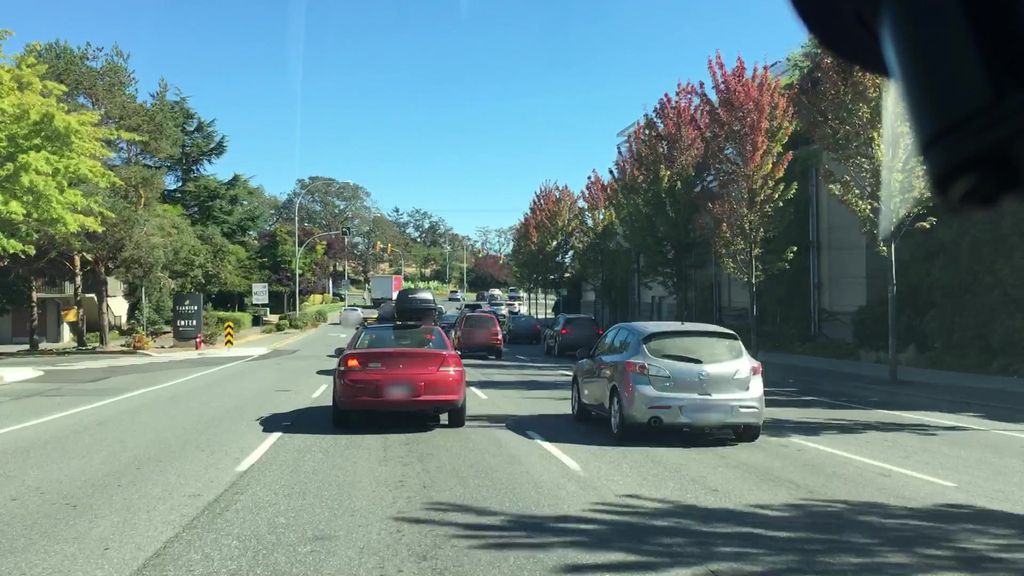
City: victoria